Question: I finished an auction app with a search form in the navbar.
The search form model is in my file (it isn't a ModelForm because I don't need to save the search form data in any database model) :
'''
class SearchForm(forms.Form):
search = forms.CharField(label="",
min_length=1,
max_length=50,
widget=forms.TextInput
(attrs={'class':'form-control mr-sm-2',
'placeholder':'Name or category',
'type':'search',
'aria-label':'Search'
}))
'''
And the form is rendered in my like this :
'''
<form class="form-inline my-2 my-lg-0" action="{% url 'auctions:search' %}" method="POST">
{% csrf_token %}
{{ searchform }}
<button class="btn btn-outline-light my-2 my-sm-0" type="submit">Search</button>
</form>
'''
Search Form:

There is no issue with the rendered form (the style is like I wanted it to be), but when I look at the source code of the rendered page, there is some unwated tr, td and th tags :
'''
<form class="form-inline my-2 my-lg-0" action="/search" method="POST">
<input type="hidden" name="csrfmiddlewaretoken" value="glVkeNbCkWjiInGZ2cwORkXSu48otl5TPnJAAGxzdhzzdKFSSMxJVyRk9oK0HNmk">
<tr><th><label for="id_search">Search:</label></th><td><input type="search" name="search" class="form-control mr-sm-2" placeholder="Name or category" aria-label="Search" maxlength="50" minlength="1" required id="id_search"></td></tr>
<button class="btn btn-outline-light my-2 my-sm-0" type="submit">Search</button>
</form>
'''
I tried to set 'label_suffix=""' in my like this, it deletes the label tag but not the tr, td and th tags :
'''
return render(request, "auctions/index.html", {
"auctions": auctions,
"searchform": SearchForm(label_suffix="")
})
'''
Those tags are causing errors in the W3C validator, so I had a few questions about this issue :
1 . Is it important ? I am new to programming and i don't know if this will cause serious issues for my app.
2 . Is it caused by the Django form or the Bootstrap style ?
3 . Is there a way to remove these tags ?
Thank you for your help,
Best regards,
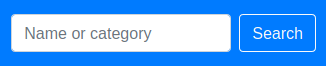
Answer: 1. The question of the importance of adherence to standards is really up to you. Most browsers will process the result even if there's no parent <table> tag (which is what I assume W3C validation is pointing to?).
2. It's not bootstrap. There are <tr> and <th> tags being added to your HTML which means this is the output from django (think of bootstrap as mostly CSS). In this case it looks to me like these tags are being added by the forms.Form class (or related templates)
3. You can remove the tags by using django's built-in form rendering options. For example, you could change {{ searchform }} to {{ searchform.as_p }} for a form that's using instead of and similar.
The gist is that you'll want to read the form rending documentation linked above.